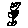
Label: flower